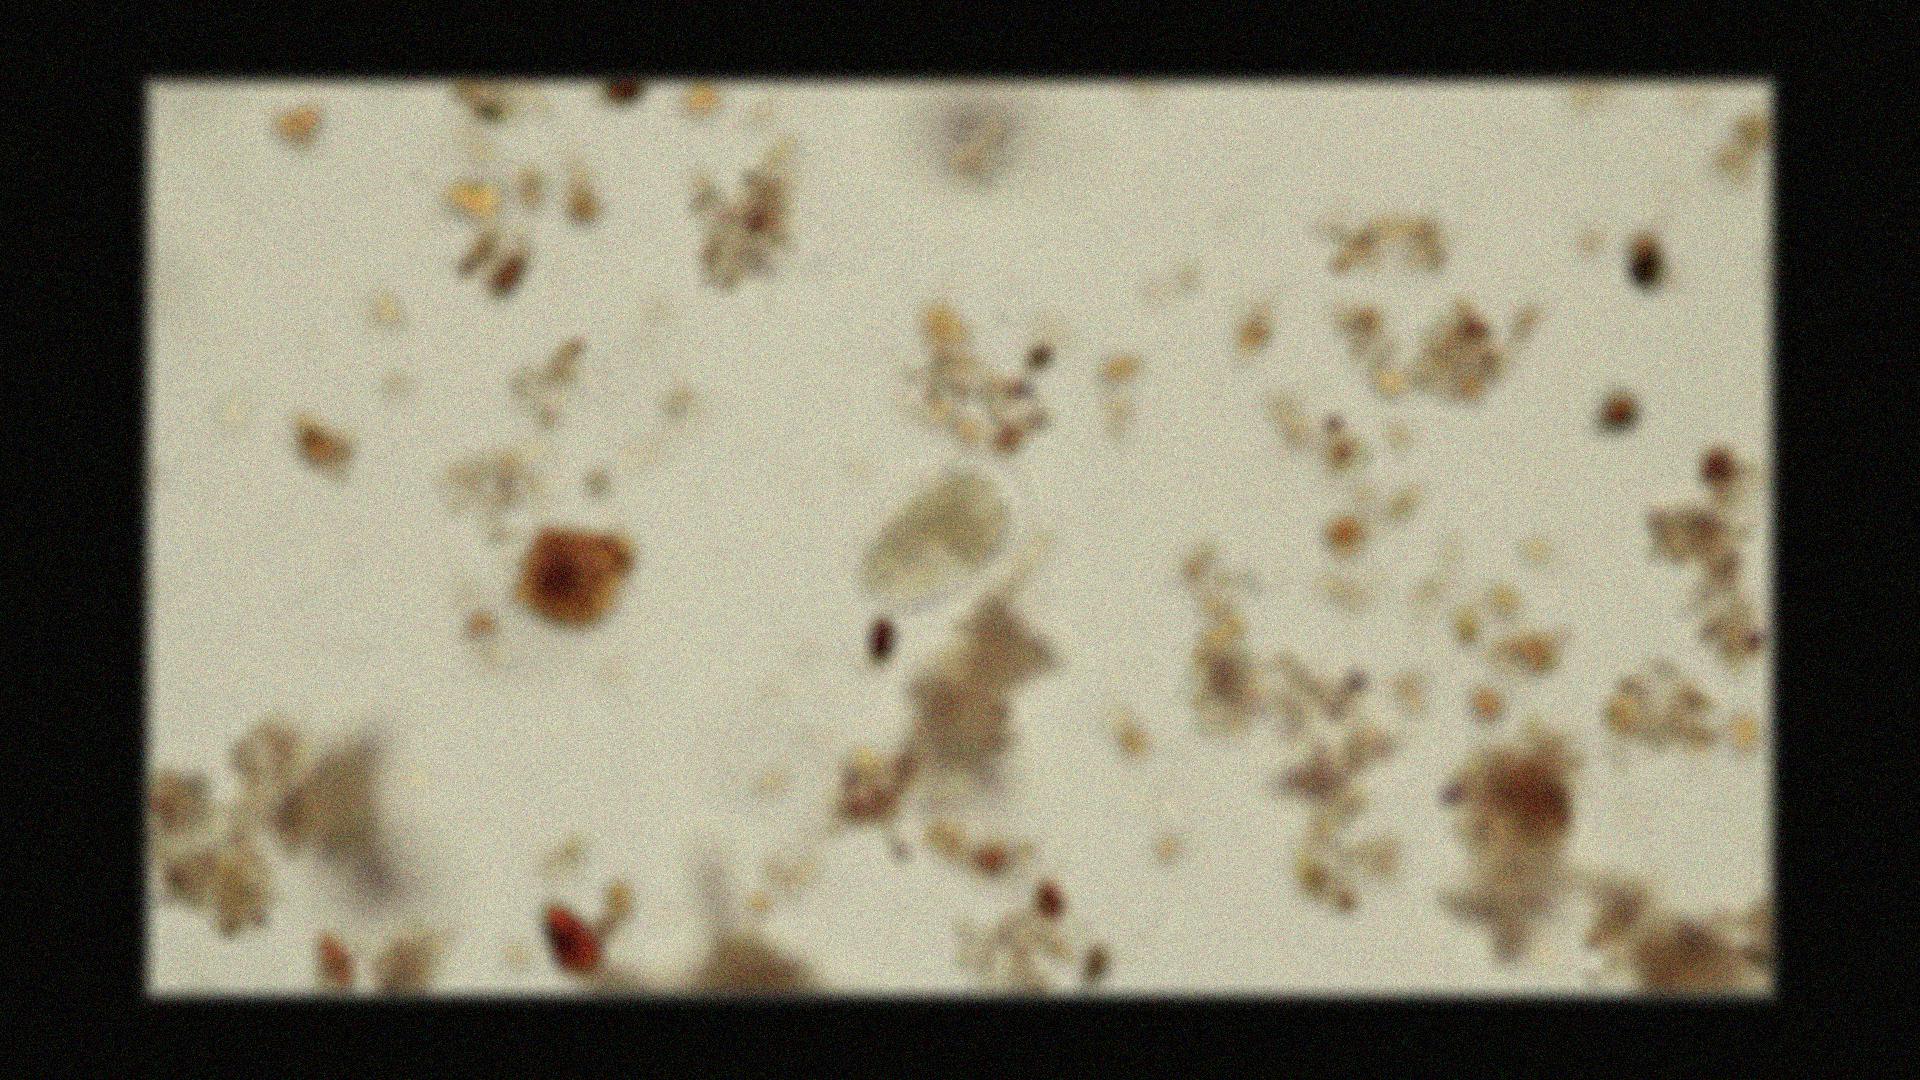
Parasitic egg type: Hookworm egg